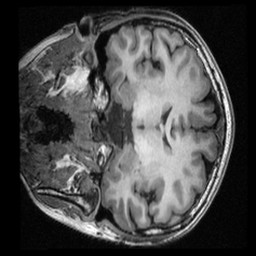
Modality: T1w
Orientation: coronal
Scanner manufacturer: ge
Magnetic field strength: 3 T
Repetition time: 0.00766 s
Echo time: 0.002936 s